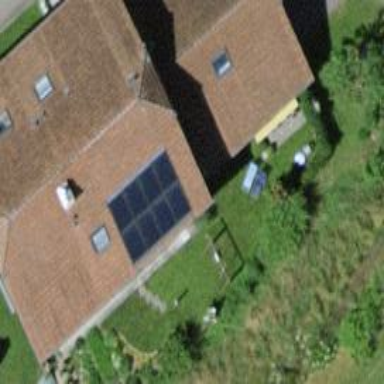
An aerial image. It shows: Solar photovoltaic panel generator.